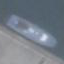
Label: civil